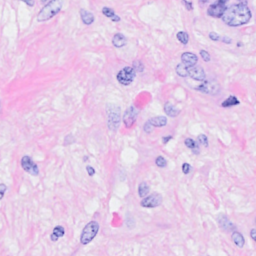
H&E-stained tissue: Breast